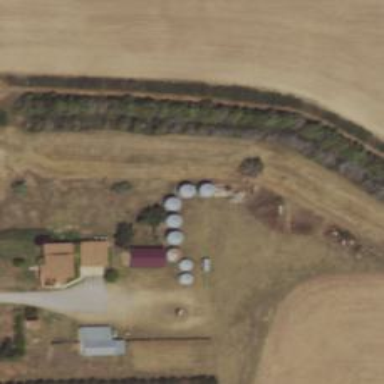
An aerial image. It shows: Silo.